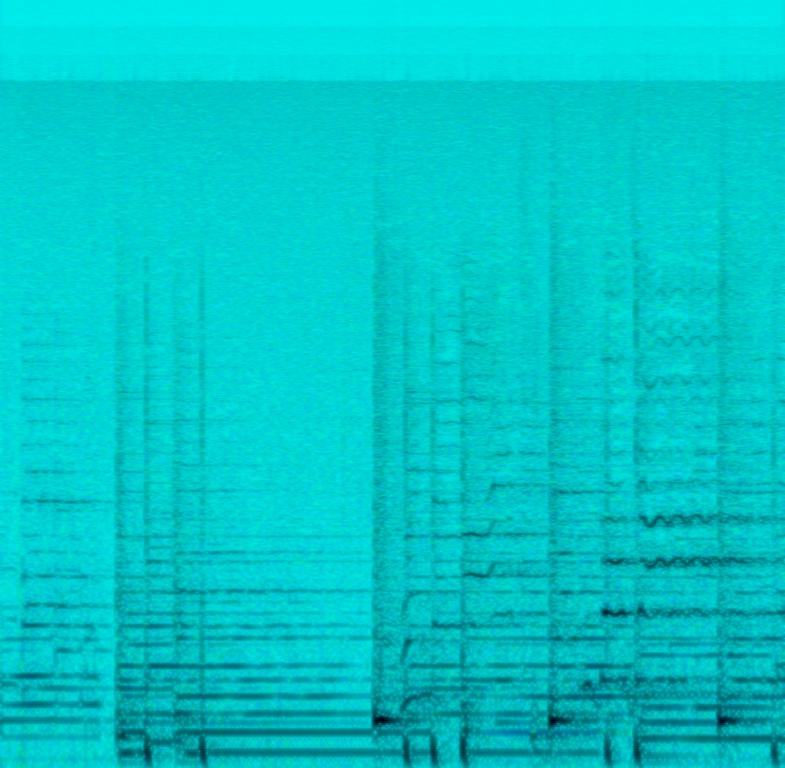
A male vocalist sings this soft melody. The tempo is slow with a mellow keyboard harmony, steady drumming, subtle bass line and acoustic guitar accompaniment. The song is soft, romantic, melodic, emotional , sentimental, melancholic and pleasant. This song is classic Soft Rock.